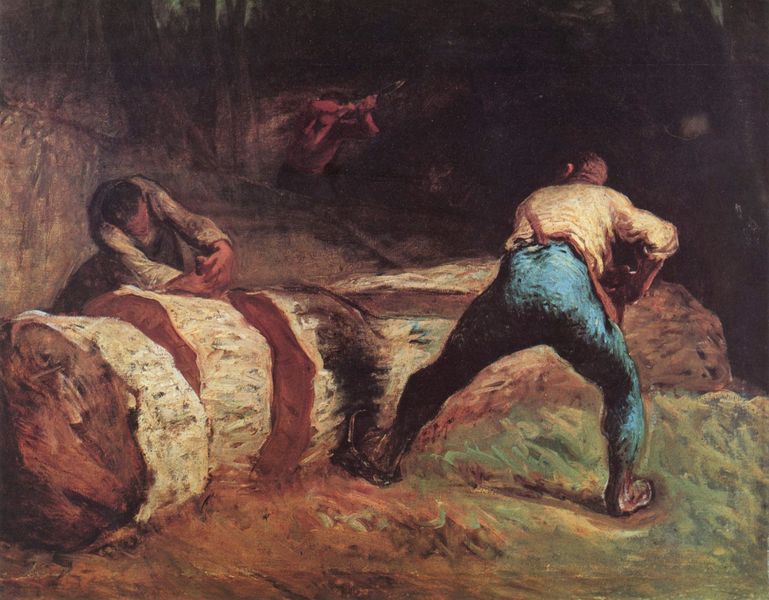
Titel: Waldarbeiter beim Holzsägen
Künstler: Jean François Millet
Standort: London
Institution: Victoria & Albert Museum
Schlagwörter: baum, blau, dunkel, gemälde, mann, schatten, weiß, bäume, grün, menschen, braun, holz, kreide, licht, männer, nacht, orange, rücken, schwarz, gras, wiese, malerei, hemd, hose, gesicht, öl, baumstamm, stamm, pastos, haare, wald, arbeit, bauern, schuhe, hosen, ernte, heu, ziehen, arbeiter, blue, fight, hands, men, oil, people, red, sword, white, black, dark, expressionism, figures, green, hair, manet, painting, yellow, kraft, picture, two, brown, scheiben, lichtung, schuh, beugen, hobel, säge, werkzeug, wood, axt, fällen, holzfäller, schneiden, sägen, man, tree, rinde, building, ear, field, nature, summer, trees, waldarbeit, feet, spanish, america, forest, grass, light, night, hosenträger, paper, beil, shadow, realism, outline, boots, french, weise, jacket, outside, human, monet, trunk, forst, colors, pants, pastel, shoe, shoes, waldarbeiter, legs, farm, farmer, timber, sagen, fire, brushstrokes, outdoors, forrest, holzarbeiter, cave, shadows, canvas, genre, work, working, goya, humans, outdoor, trousers, worker, cut, shirt, poor, north, confrontation, sägewerk, forstwirtschaft, barn, mine, workers, stem, tools, hay, straw, van gogh, baumfäller, knife, forstarbeiter, arbeiter säge, forstarbeit, holzscheibe, saw, sawing, scheiben graß, wald axt, labor, millet, tired, logs, post impressionist, duo, naturalism, alone, power, log, strength, attack, 1880, axe, baumscheiben, holffäller baumstamm, truck, lumber, chopping, loggers, logger, limber, sabot, breton, laborer, workshop, stonebreakerrs, stonebreakers, cutting, achse, achs, jeans, loose brushwork, tree trunk, felling, milet, show, saws, lumber jack, lumberjacks, hawcking, hacking, working men, men working, saaw, suspenders, overalls, woodcutter, woodcutting, b;ack, fell, blue trousers, trouses, hard, no face, assault, holzknecht, chop, north america, logging, hack, chops, trunck, axes, woodsmen, team, sawyers, job, cooperation, cutter, manual labor, exhausting, big tree, beil#, sawmill, woodcutters, fällarbeiten, slice, dui, sawpit, timber yard, sawtooth